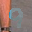
Label: 9